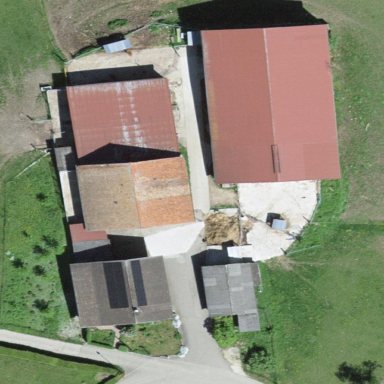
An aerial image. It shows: Farmyard area.